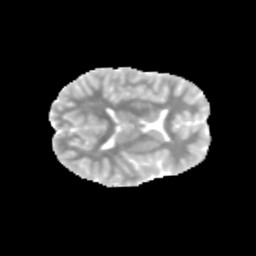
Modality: MD
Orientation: axial
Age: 10
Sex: female
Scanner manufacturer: siemens
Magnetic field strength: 3 T
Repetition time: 3.8 s
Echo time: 0.07 s